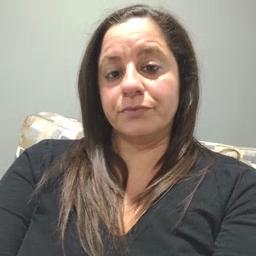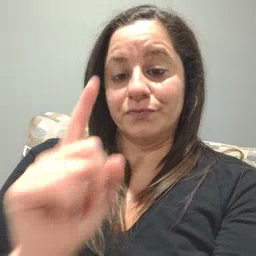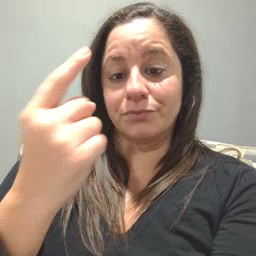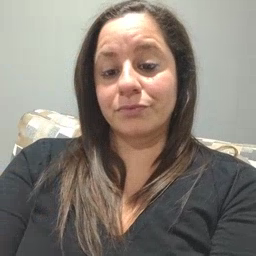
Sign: first